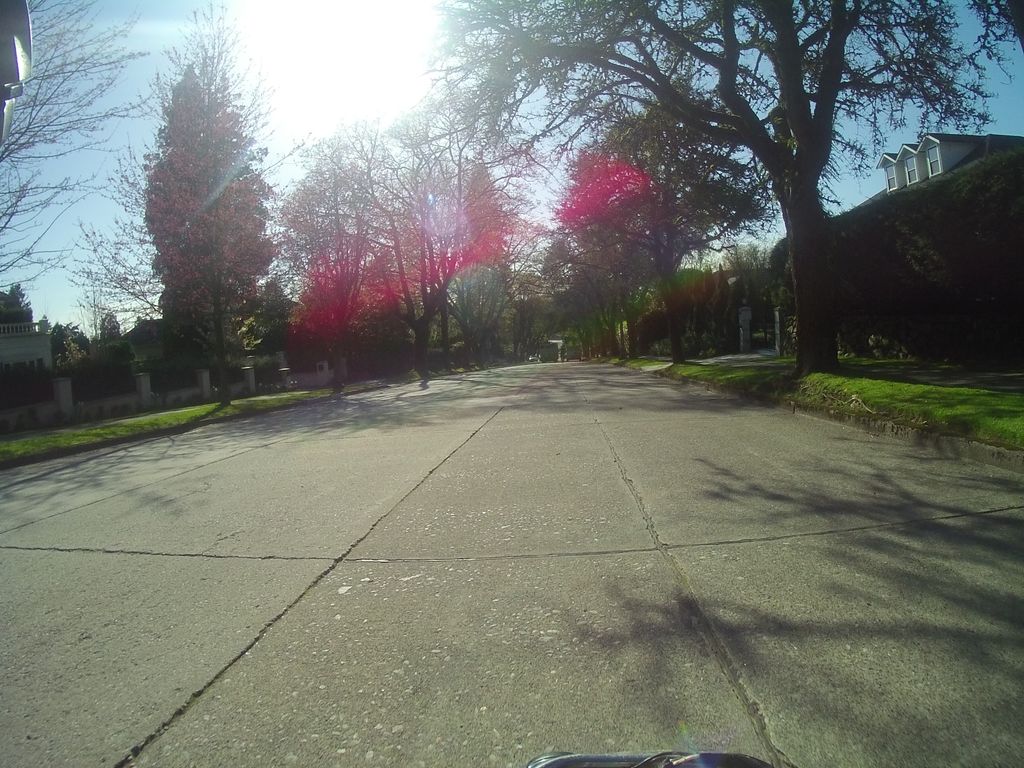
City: vancouver